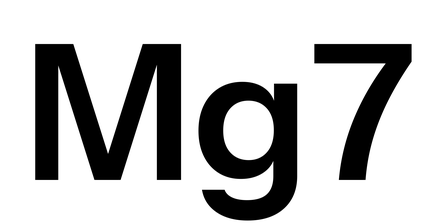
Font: InstrumentSans_SemiBold